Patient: sex F, age 35
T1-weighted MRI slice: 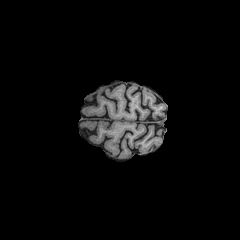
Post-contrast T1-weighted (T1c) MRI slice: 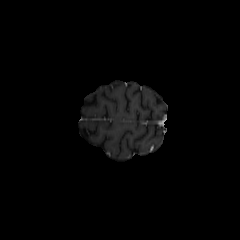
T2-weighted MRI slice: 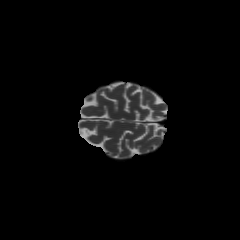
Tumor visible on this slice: no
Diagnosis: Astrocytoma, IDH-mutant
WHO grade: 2